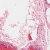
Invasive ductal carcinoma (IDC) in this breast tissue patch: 0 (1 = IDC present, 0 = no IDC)